Field crop: tomato
Growth stage: 2
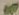
Species: solanum